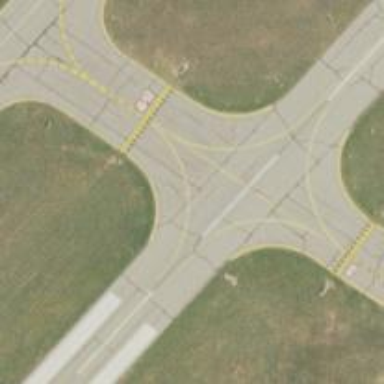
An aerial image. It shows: View of taxiway at the airport.